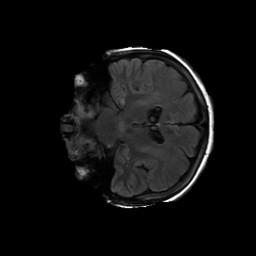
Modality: FLAIR
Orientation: coronal
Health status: ill
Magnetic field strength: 3 T